Question: I'm trying to create a border inside an image instead of outside of the image. I want to do this because I would like to put some alpha value on the border so that i can see the image through the border.
I tried placing a div a few pixels smaller than the image around the image and then setting "overflow:none". The border is now inside the image, but when i apply alpha to the border nothing can be seen through the border because overflow is set to none.
On the other hand. If i don't set "overflow", then the border won't show up.
I want something like this:

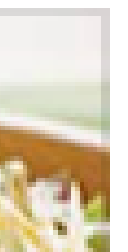
Answer: Tested in firefox and ie8 (no opacity yet in ie8, but you can use a filter for that):
'''
<!DOCTYPE HTML PUBLIC "-//W3C//DTD HTML 4.01//EN"
"http://www.w3.org/TR/html4/strict.dtd">
<html>
<head>
<title>test</title>
<style type="text/css">
.imgcontainer{padding:0; position: relative;
display: inline-block; overflow: hidden;}
.imgcontainer img{display:block;}
.borders, .borders2{position: absolute; width:100%; height:100%;
border: 4px solid #000;}
.borders{opacity: .5;}
.borders2{bottom: 4px; right: 4px;}
</style>
</head>
<body>
<div class="imgcontainer">
<div class="borders"><div class="borders2"></div></div>
<img src="img" />
</div>
</body>
</html>
'''
This creates a 4px transparent border, but that can easily be changed.
Because the opacity only affects the absolute positioned divs the image doesnot become transparent. Two border-divs are needed in this example because this way the image size is variable, if your images always have the same size you could do this with only one.
jsfiddle: <URL>